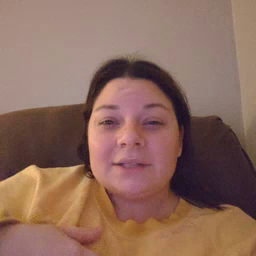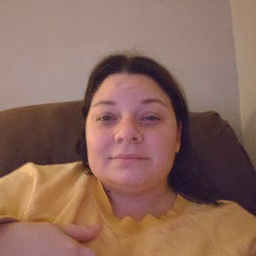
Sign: tiger